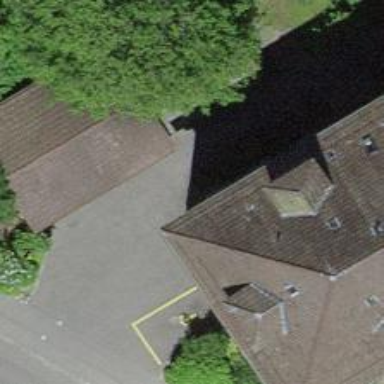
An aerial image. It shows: Paved footway.